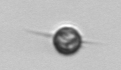
Label: Acanthoica_quattrospina